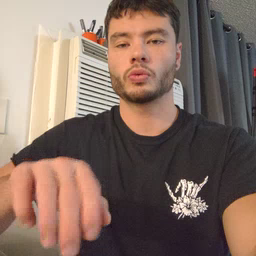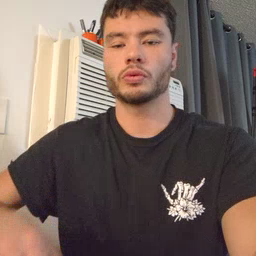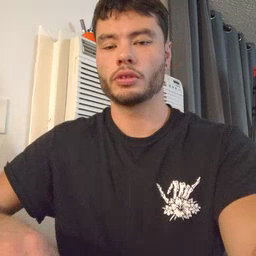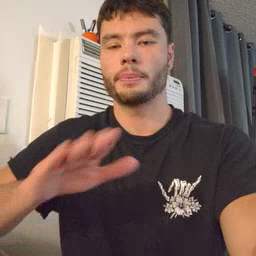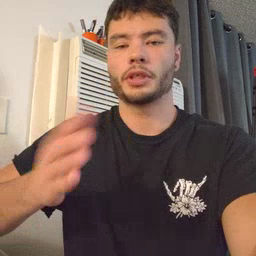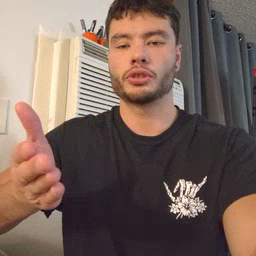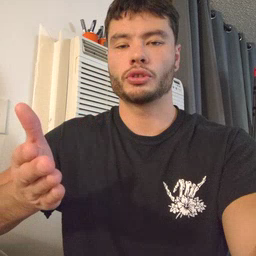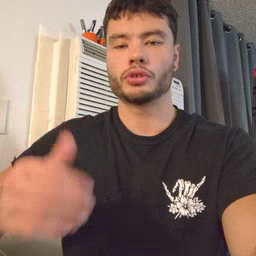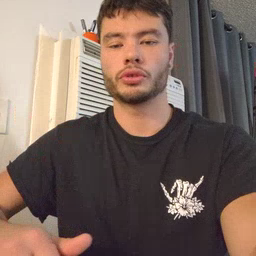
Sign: book